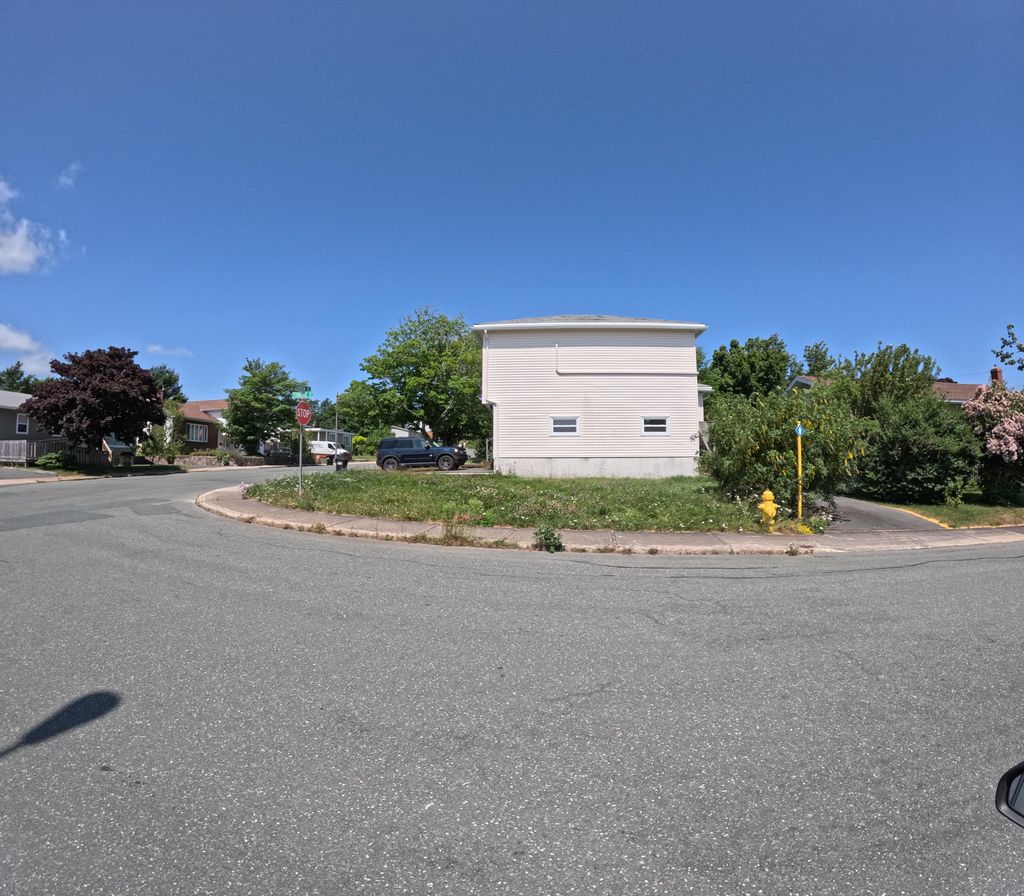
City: st_johns